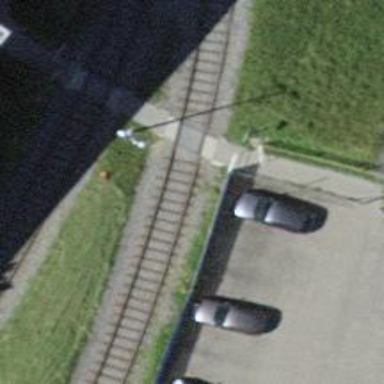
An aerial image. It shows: Uncontrolled level crossing for the railway.